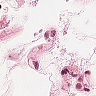
Metastatic tissue present: no